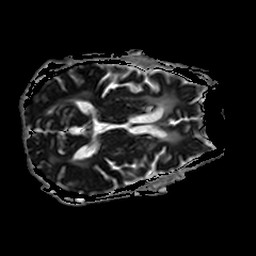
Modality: ADC
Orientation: axial
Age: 60
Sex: male
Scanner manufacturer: philips
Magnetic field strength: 3 T
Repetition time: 3.08 s
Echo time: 0.076 s